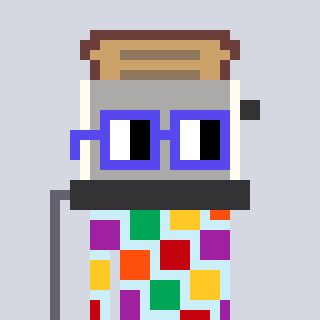
a pixel art character with square blue glasses, a toaster-shaped head and a cold-colored body on a cool background